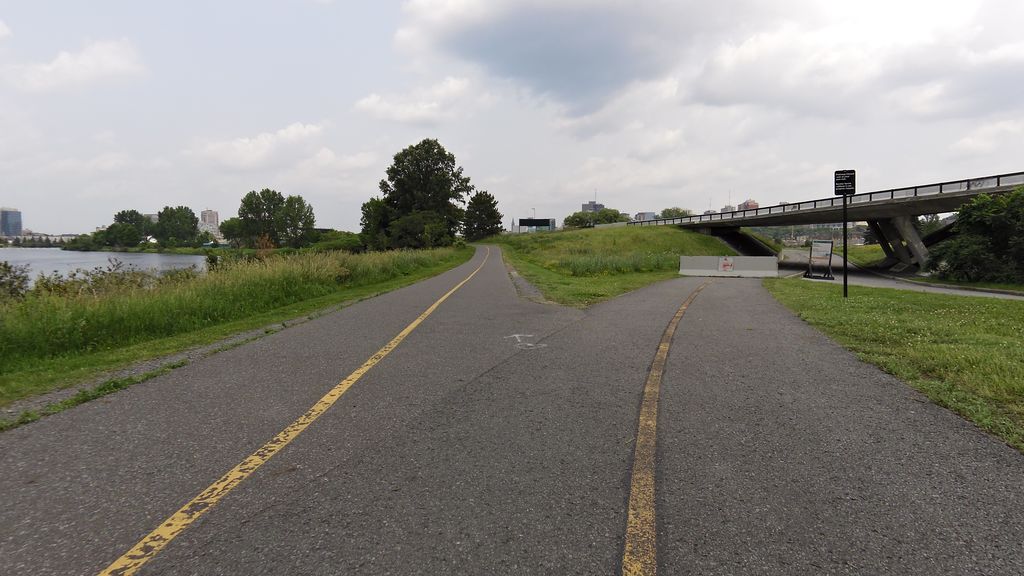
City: ottawa-gatineau